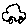
Label: car